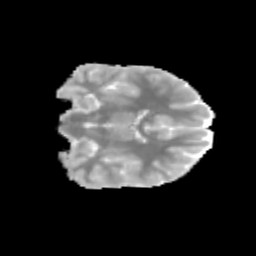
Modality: MD
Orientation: coronal
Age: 10
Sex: male
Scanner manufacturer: siemens
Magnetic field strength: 3 T
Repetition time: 3.8 s
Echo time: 0.07 s